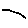
Label: moon